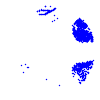
Particle: proton